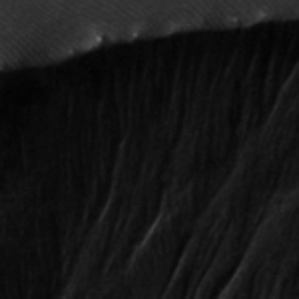
Label: frost